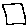
Label: square